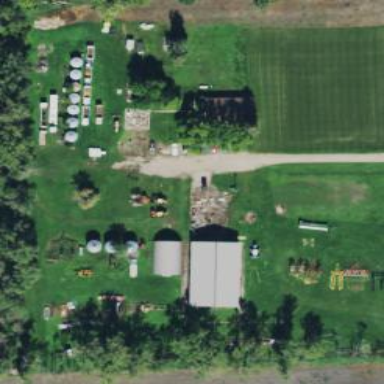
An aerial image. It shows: Farm.